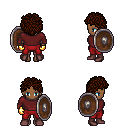
a pixel art fantasy rpg character, female body template, human, dark skin, maroon long-sleeve shirt, red pants, brown curly afro hairstyle, gold gloves, maroon shoes, shield, four views (front, back, left, right), 2x2 character sprite sheet, small pixel art, hard edges, no anti-aliasing